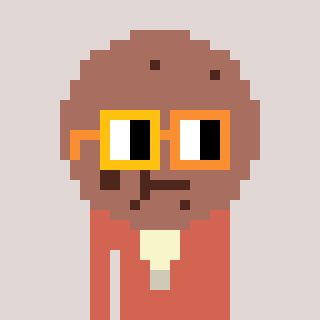
a pixel art character with square yellow and orange glasses, a cookie-shaped head and a peachy-colored body on a warm background